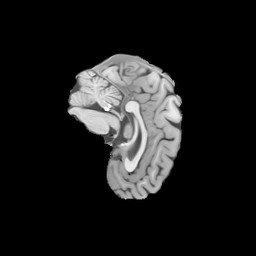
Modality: T1w
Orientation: sagittal